Question: I have two tables 'Contact' and 'Invoice' linked by 'ContactId'
Please see <URL>
I am selecting all the contact who have spend more than 2500 per any year and the query works fine.
I wanted it to display in a below format.

Any help on this please using 'sql-server'. I can easily do this using crystal-report cross tab, but trying to do thing only using sql-server
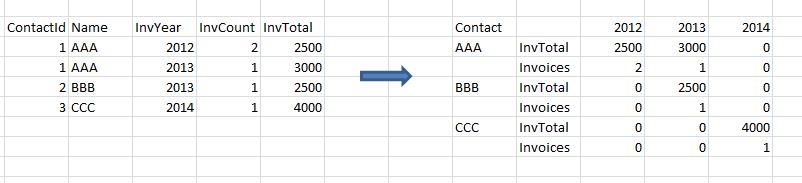
Answer: You can <URL> your data from your original query to get it in the desired format:
'''
WITH T AS
( SELECT c.ContactID,
ContactName = c.Name,
Year = DATEPART(YEAR, i.InvDate),
Invoices = CAST(COUNT(i.InvoiceID) AS FLOAT),
InvTotal = CAST(SUM(i.InvTotal) AS FLOAT)
FROM Invoice AS i
INNER JOIN dbo.Contact AS c
ON c.ContactID = i.InvContactID
GROUP BY c.ContactID, c.Name, DATEPART(YEAR, i.InvDate)
HAVING SUM(i.InvTotal) > 2000
)
SELECT ContactName = CASE WHEN pvt.Measure = 'InvTotal' THEN '' ELSE pvt.ContactName END,
pvt.Measure,
[2012] = ISNULL(pvt.[2012], 0),
[2013] = ISNULL(pvt.[2013], 0),
[2014] = ISNULL(pvt.[2014], 0)
FROM T
UNPIVOT
( Value
FOR Measure IN ([Invoices], [InvTotal])
) AS upvt
PIVOT
( SUM(Value)
FOR [Year] IN ([2012], [2013], [2014])
) AS pvt
ORDER BY pvt.ContactName, Measure;
'''
<URL>